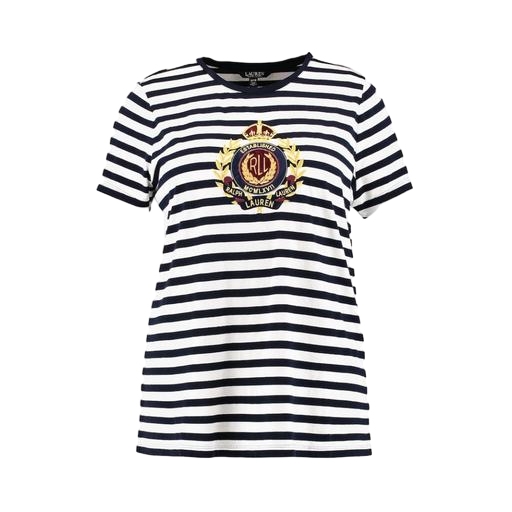
blue plus size medallion-print t-shirt only macy, blue plus size printed t-shirt only macy, black plus size printed t-shirt only macy, white background